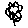
Label: flower